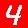
Digit: 4